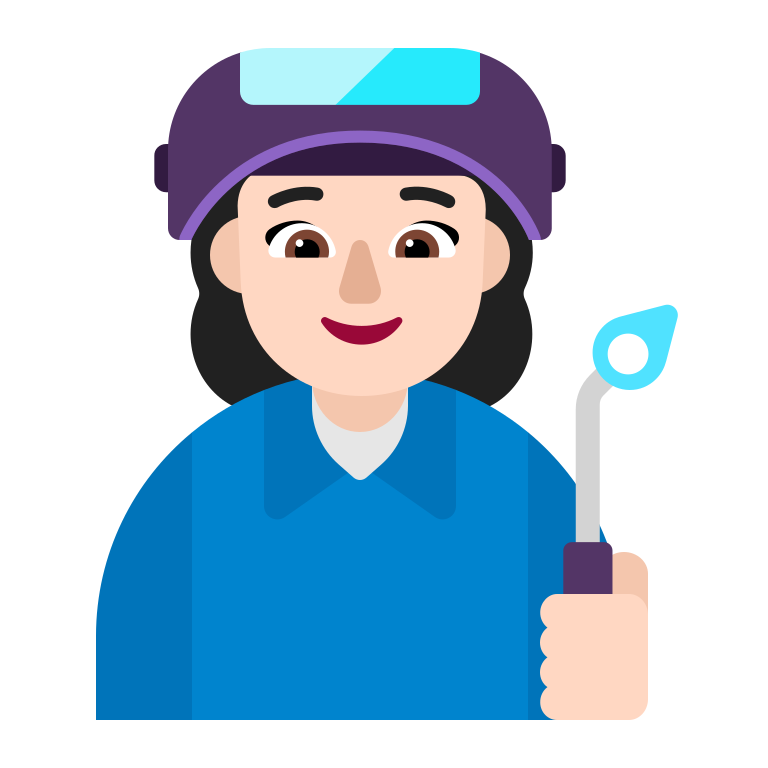
woman factory worker flat light